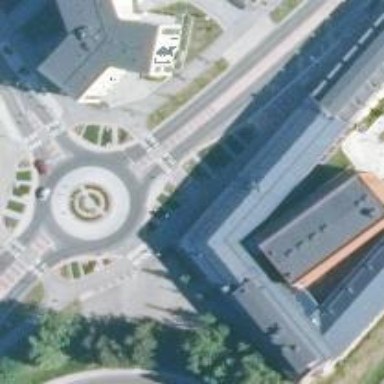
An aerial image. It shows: Secondary road with asphalt surface leading to roundabout.